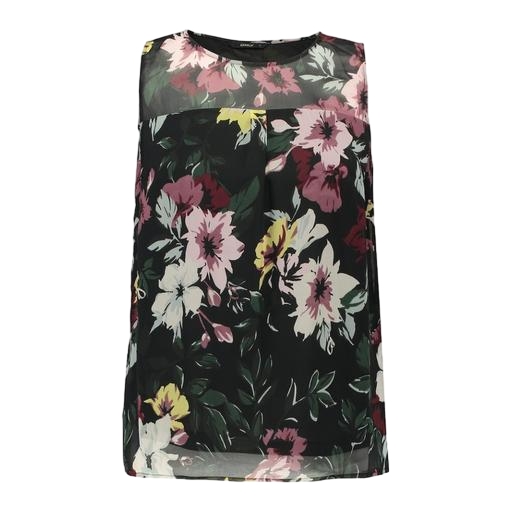
black sleeveless floral-print shirt, multicolor floral-print t-shirt only macy, black floral-print sleeveless top, white background